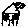
Label: house